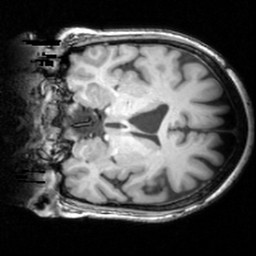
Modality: T1w
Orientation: coronal
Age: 71
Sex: female
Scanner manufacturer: siemens
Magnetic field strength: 3 T
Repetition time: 1.62 s
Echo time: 0.003 s